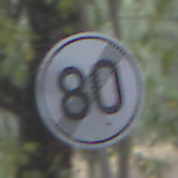
Verkehrszeichen: EndeGeschwindigkeit80
Umgebung: Outdoor, Nature
Tageszeit: SunriseSunset
Wetter: NotSpecified
Licht: Natural
Jahreszeit: Autumn
Kontrast: MediumContrast